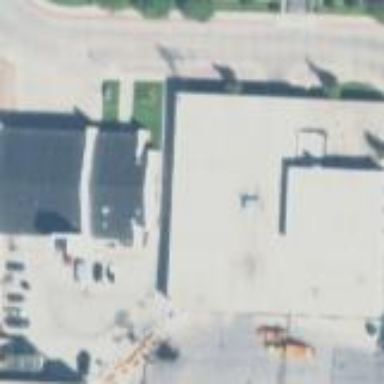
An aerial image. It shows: Public building serving as fire station.